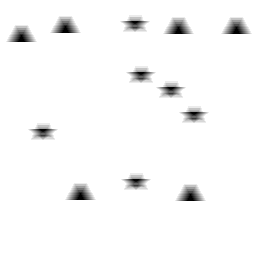
Squares: 0
Triangles: 6
Stars: 6
Total shapes: 12